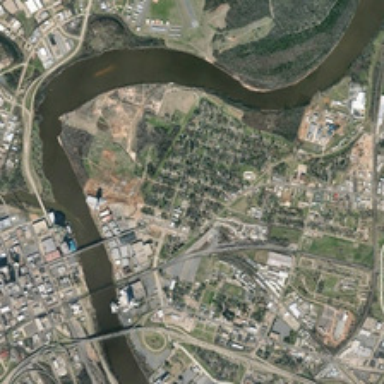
Many buildings and green trees are in two sides of a curved river .